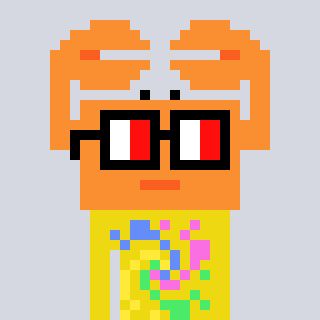
a pixel art character with square glasses with black frames and red eyes, a crab-shaped head and a yellow-colored body on a cool background